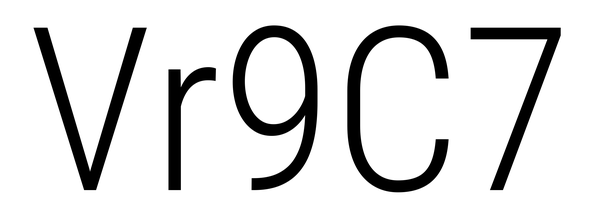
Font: Roboto_Condensed_Light